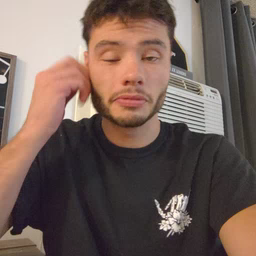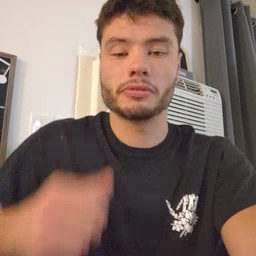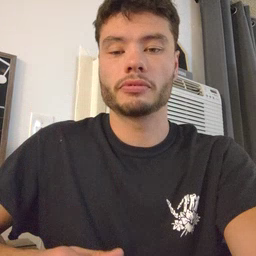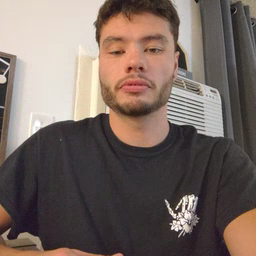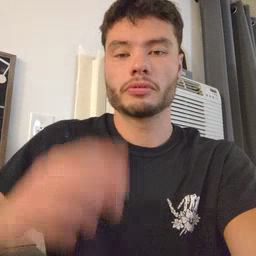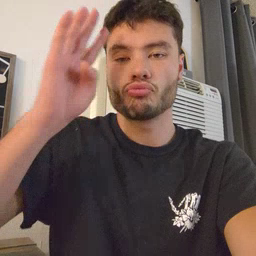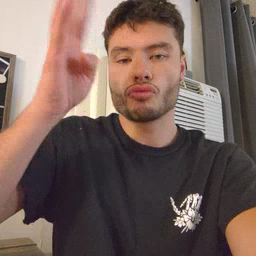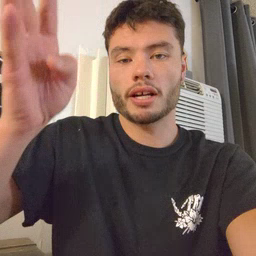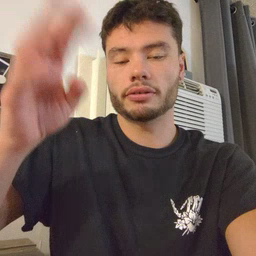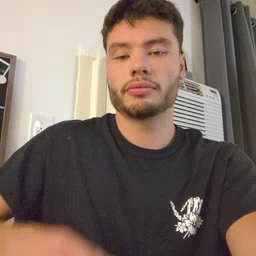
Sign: pretend